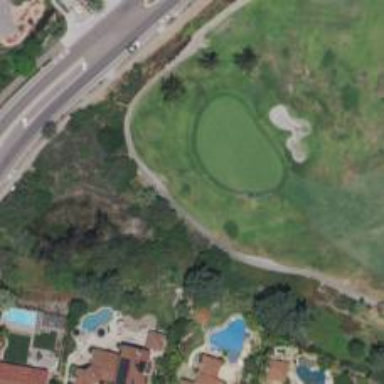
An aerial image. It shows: Golf hole.